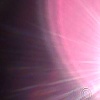
Label: sunburn